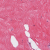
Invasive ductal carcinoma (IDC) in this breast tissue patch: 0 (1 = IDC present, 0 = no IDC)